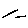
Label: line